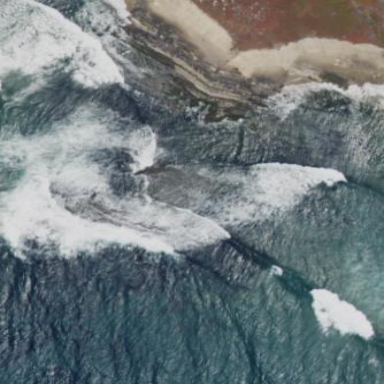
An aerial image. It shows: Natural rock reef.